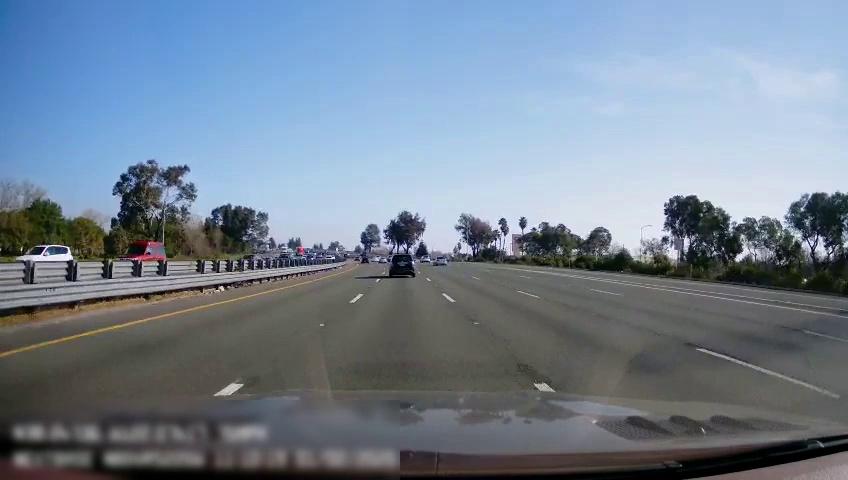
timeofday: Day
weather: Sunny
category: Drivable Space
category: Vehicles | SUV
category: Vehicles | Car
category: Vehicles | Car
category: Vehicles | SUV
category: Vehicles | Van
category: Vehicles | Car
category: Vehicles | Car
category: Lanes | Alternate Lane
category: Lanes | Current Lane
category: Lanes | Current Lane
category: Lanes | Alternate Lane
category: Lanes | Alternate Lane
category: Lanes | Alternate Lane
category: Lanes | Alternate Lane
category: Lanes | Alternate Lane
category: Traffic | Signs